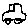
Label: car